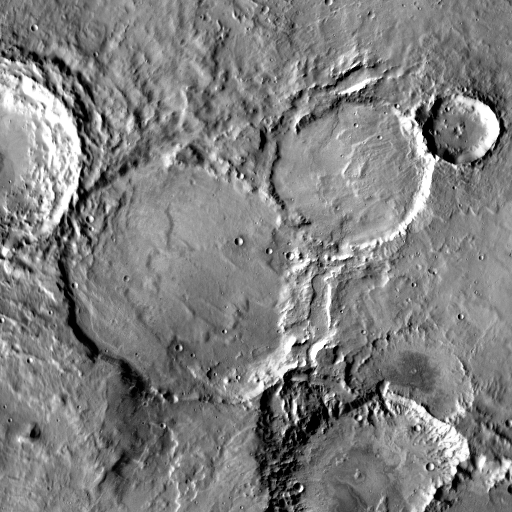
Crater classes present: Background, Other, Layered, Buried, Secondary